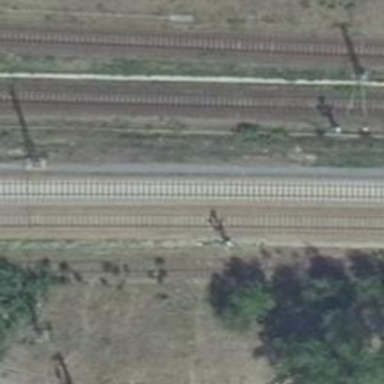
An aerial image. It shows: Railway signal.